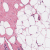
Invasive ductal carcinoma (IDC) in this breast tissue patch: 0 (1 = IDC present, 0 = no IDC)